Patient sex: M
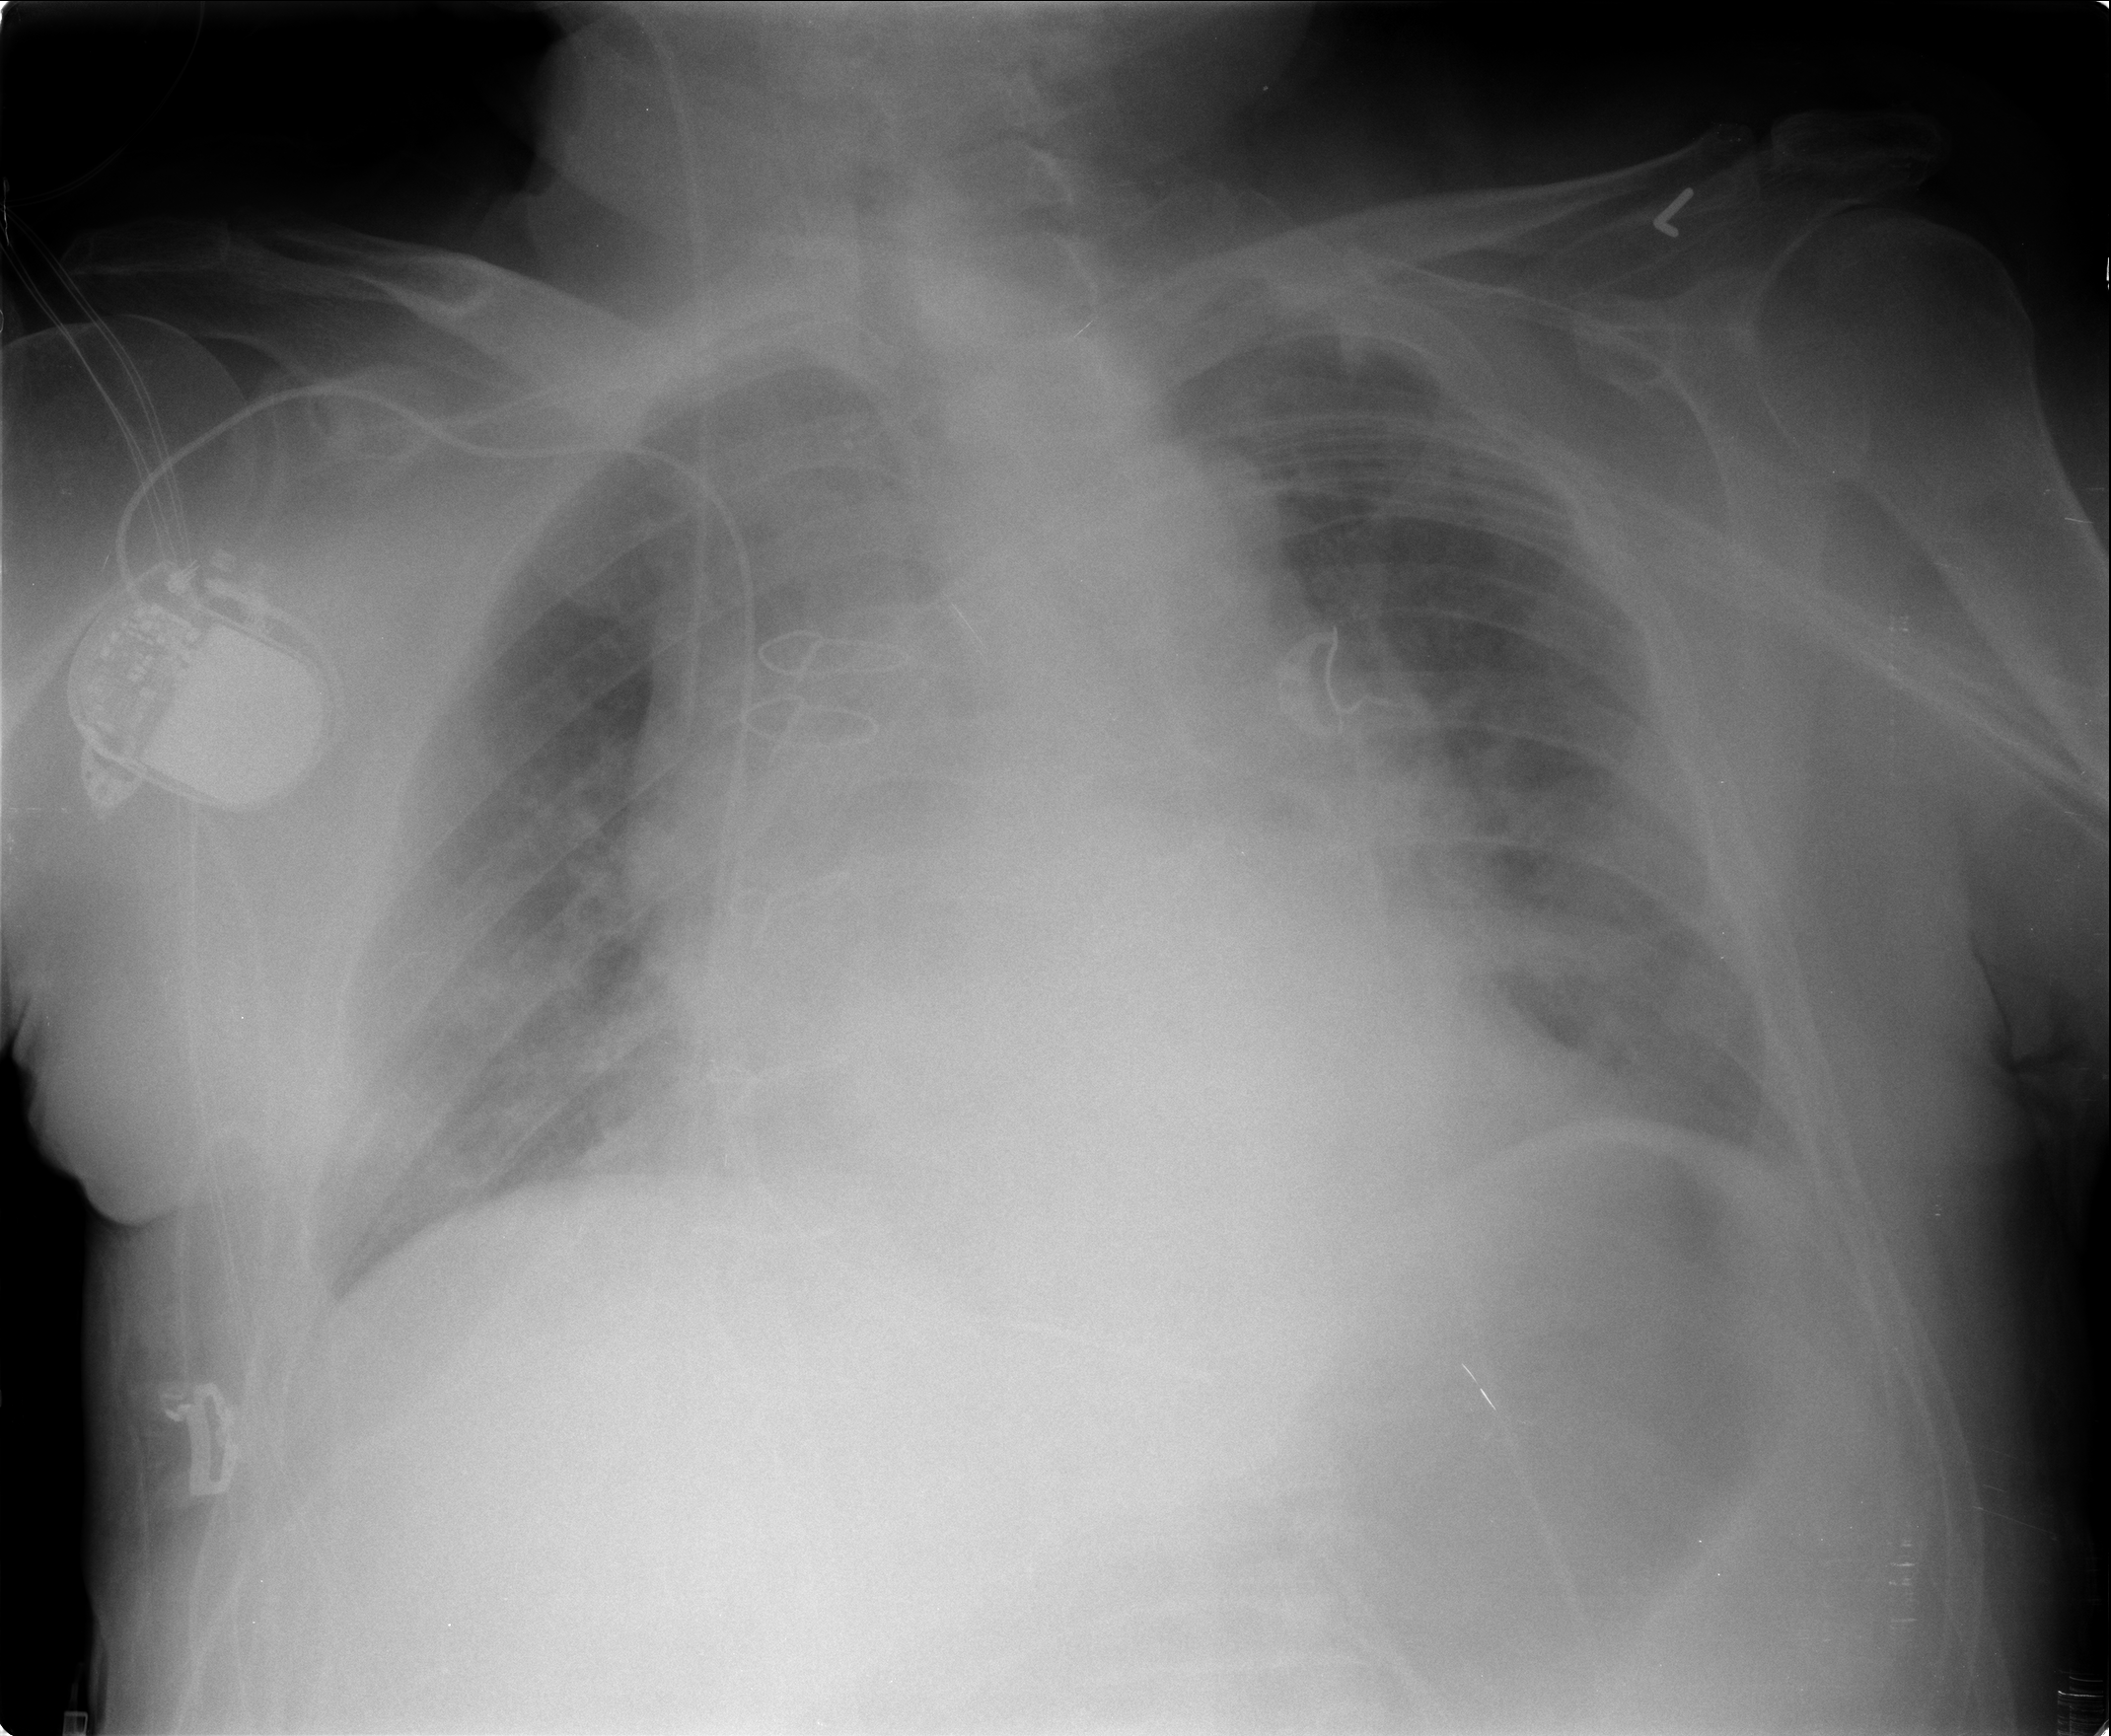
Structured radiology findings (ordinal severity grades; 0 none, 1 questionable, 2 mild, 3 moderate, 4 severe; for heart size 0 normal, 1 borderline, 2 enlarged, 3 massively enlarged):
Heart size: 2
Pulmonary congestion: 2
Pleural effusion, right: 1
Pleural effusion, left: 2
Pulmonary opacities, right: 1
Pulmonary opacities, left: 0
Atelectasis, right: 0
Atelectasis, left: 0